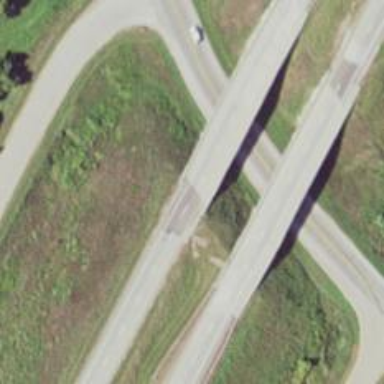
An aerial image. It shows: Bridge over motorway expressway.